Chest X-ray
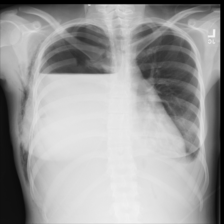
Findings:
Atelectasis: negative
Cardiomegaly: negative
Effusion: negative
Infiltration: negative
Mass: negative
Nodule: negative
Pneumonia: negative
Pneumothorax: negative
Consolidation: negative
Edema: negative
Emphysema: negative
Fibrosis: negative
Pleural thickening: negative
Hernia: negative